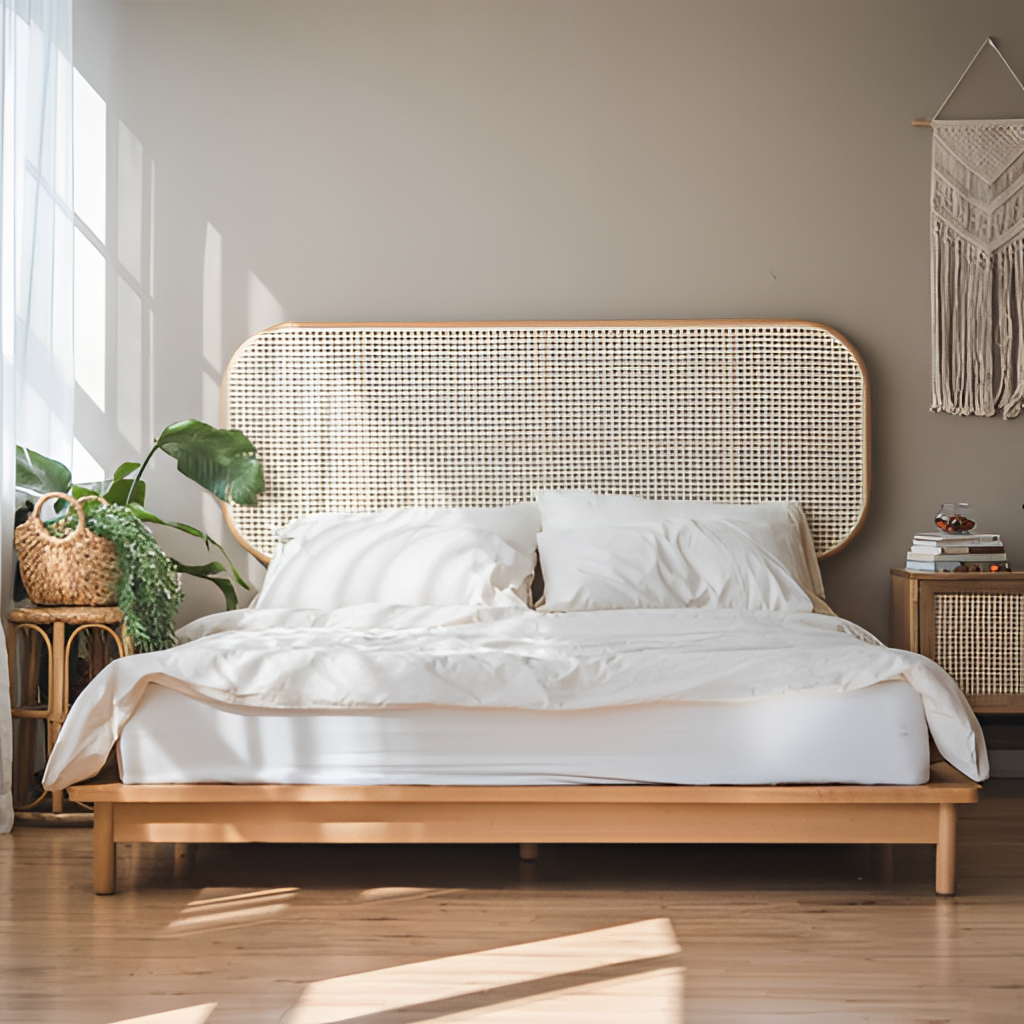
wood bed, bedroom, wood flooring, with plank pattern, taupe paint wallpaper, with solid pattern, bohemian